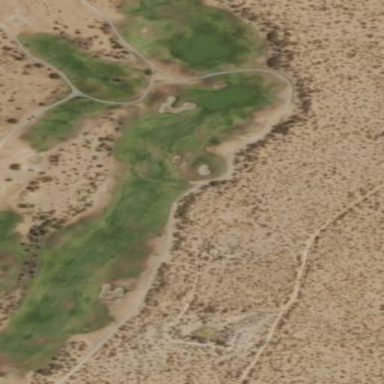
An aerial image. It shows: Rough area on grassy golf course.